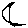
Label: moon